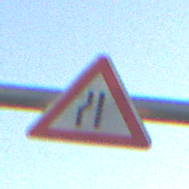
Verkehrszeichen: EinseitigVerengteFahrbahnLinks
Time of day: SunriseSunset
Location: Outdoor (Nature)
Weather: Clear
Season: NotSpecified
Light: Natural